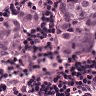
Metastatic tissue present: yes